Question: App 1 sends request to App 2. App 2 performs the following steps and returns the response to App 1. I am wondering if App 2 can benefit from using reactive libraries like RxJava, Reactor etc. If so, please explain how?
1. Send the HTTP Post requests to all the 7 data source services
2. Wait for the responses from them and parse all the responses
3. Merge all the responses
4. Return response to App 1

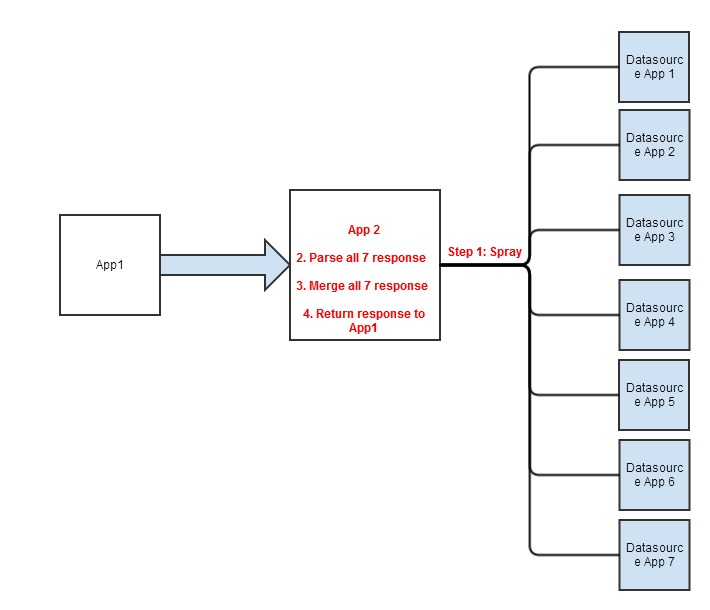
Answer: This is about as classic a use case for reactive libraries as you might find! :)
The key part of "reactive" architectures is that they can respond to events rather than wait for results. RxJava facilitates this via 'Observable' and Reactor does this via several different mechanisms. In Reactor, you can use a plain 'Reactor' and set a 'replyTo' on the 'Event', you can use a 'Stream' or a 'Promise' to compose a chain of processing on values much like RxJava's 'Observable', you can use a 'Processor' to do high-speed RingBuffer processing, or you can use a 'ForkJoinPool' for doing simple fork/join style processing. That's a lot of options, for sure, but each one is designed to work in a particular use case without compromising for other use cases. Reactor the framework isn't a single, adjustable wrench. It's a set of wrenches sized exactly for what you need.
In this particular case the important part is the parallelism achieved by doing lots of work since your datasource IO is presumably blocking the thread. RxJava has a pluggable execution model but it's fairly coarse-grained. One of Reactor's strengths is the efficient, fine-grained task dispatching support and the ease with which you can react to results.
Since your use case is pretty straightforward and much closer to a standard 'ThreadPoolExecutor' situation, I might be tempted to use <URL>'.